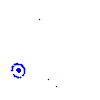
Particle: pion